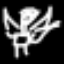
Label: angel